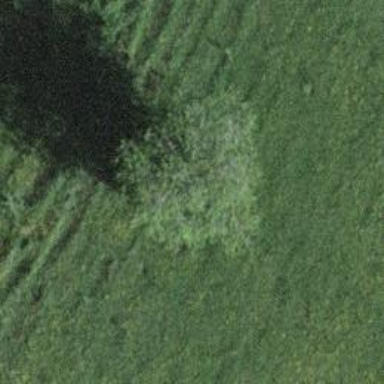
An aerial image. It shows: Agricultural area with deciduous broadleaved trees.